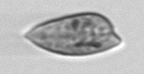
Label: Prorocentrum_dentatum